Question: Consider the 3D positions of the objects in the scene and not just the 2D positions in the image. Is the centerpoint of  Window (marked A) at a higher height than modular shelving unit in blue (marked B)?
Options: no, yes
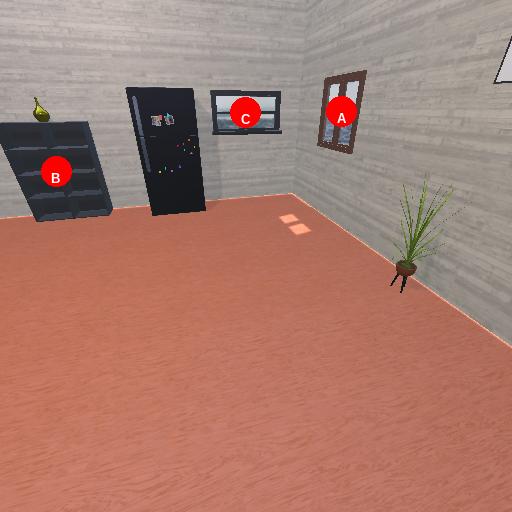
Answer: no